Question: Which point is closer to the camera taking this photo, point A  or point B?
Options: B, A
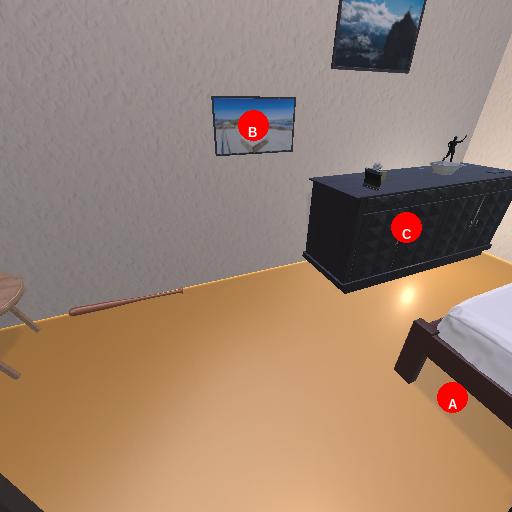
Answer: B